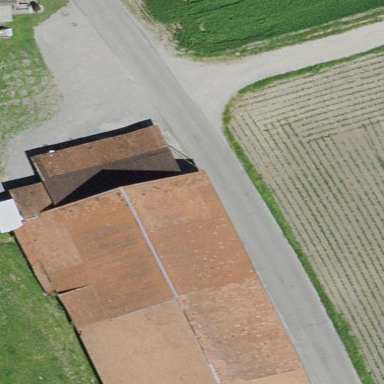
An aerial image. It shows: Barn.